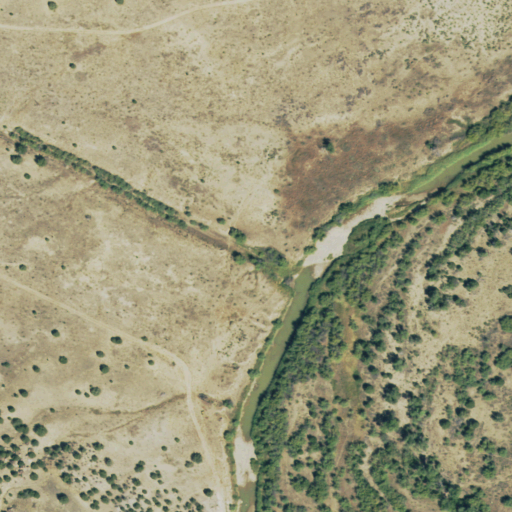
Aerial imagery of valley in Colorado named Riley Canyon containing grassland, shrub, open water, herbaceous wetlands, and woody wetlands